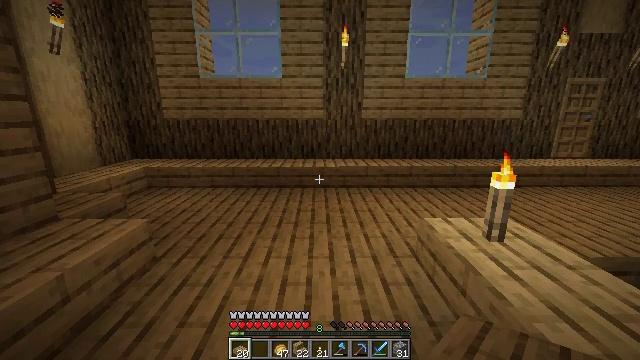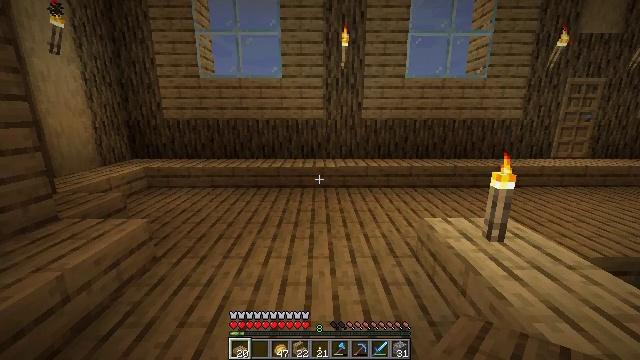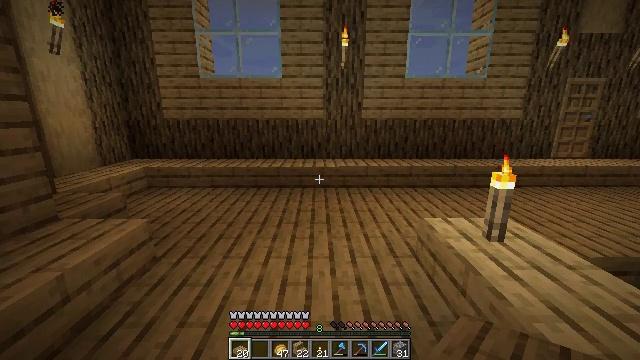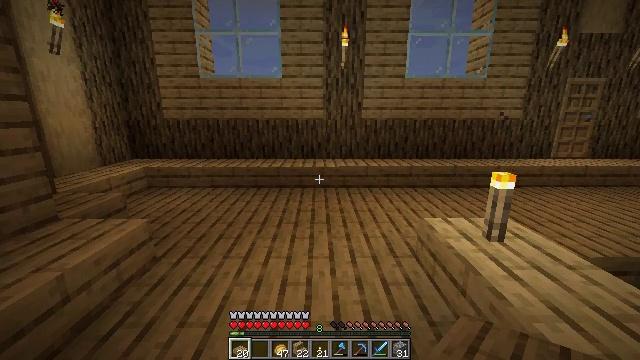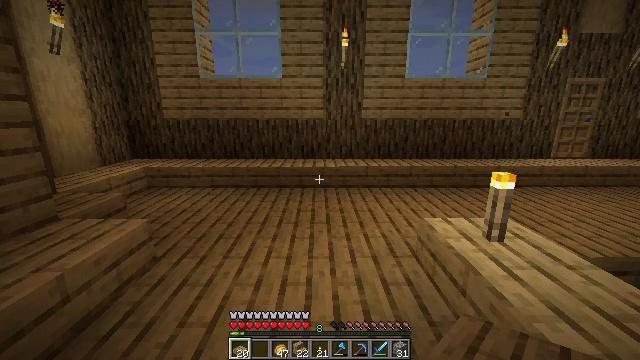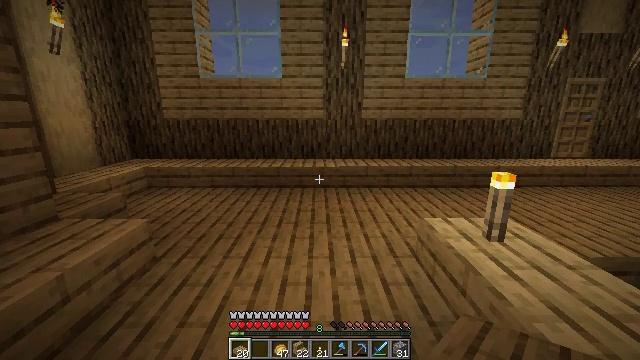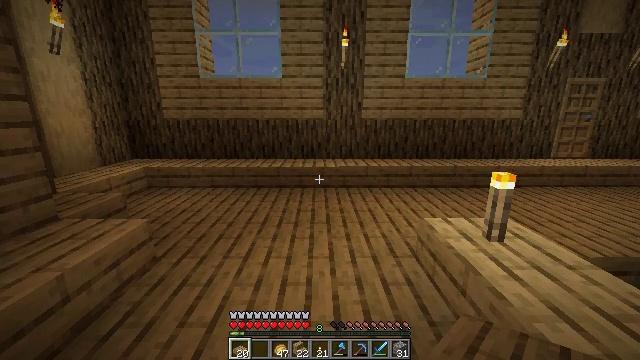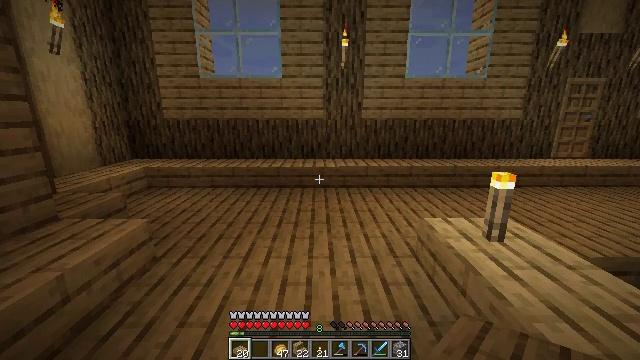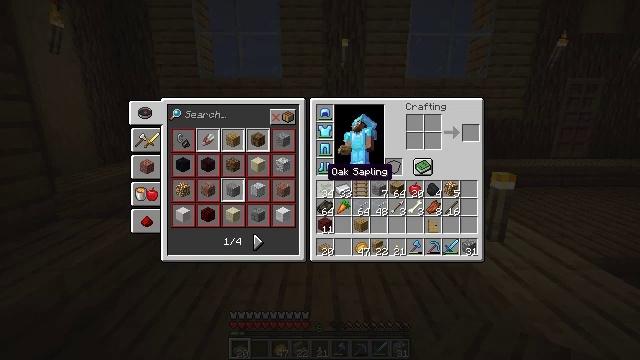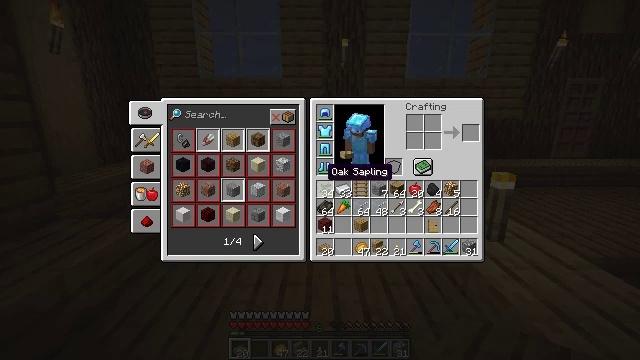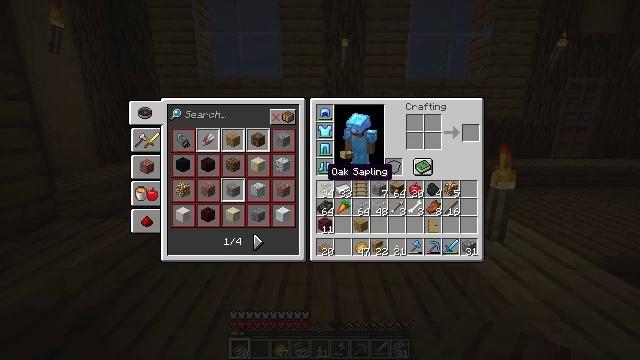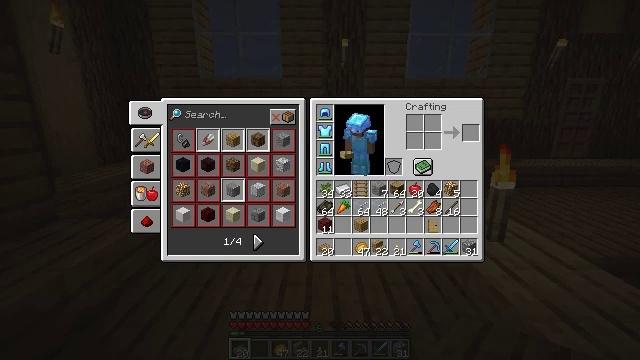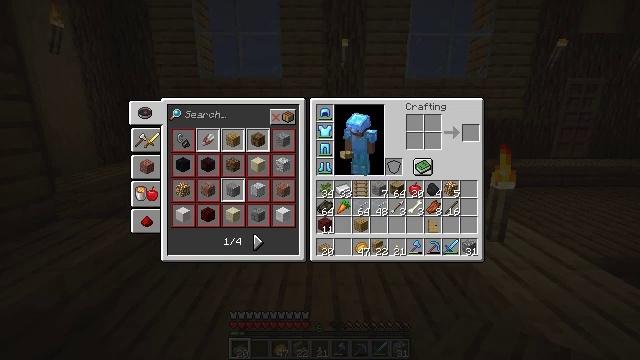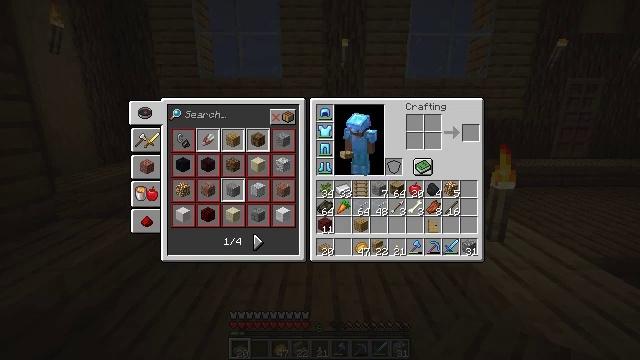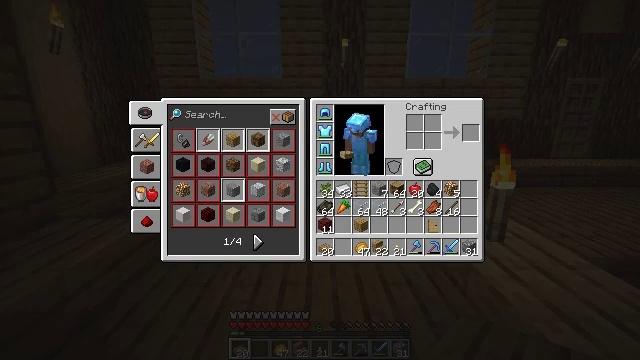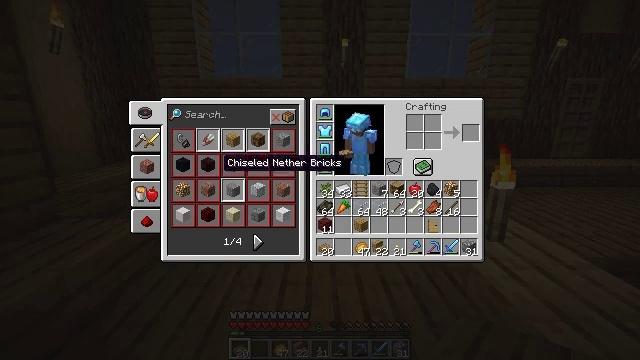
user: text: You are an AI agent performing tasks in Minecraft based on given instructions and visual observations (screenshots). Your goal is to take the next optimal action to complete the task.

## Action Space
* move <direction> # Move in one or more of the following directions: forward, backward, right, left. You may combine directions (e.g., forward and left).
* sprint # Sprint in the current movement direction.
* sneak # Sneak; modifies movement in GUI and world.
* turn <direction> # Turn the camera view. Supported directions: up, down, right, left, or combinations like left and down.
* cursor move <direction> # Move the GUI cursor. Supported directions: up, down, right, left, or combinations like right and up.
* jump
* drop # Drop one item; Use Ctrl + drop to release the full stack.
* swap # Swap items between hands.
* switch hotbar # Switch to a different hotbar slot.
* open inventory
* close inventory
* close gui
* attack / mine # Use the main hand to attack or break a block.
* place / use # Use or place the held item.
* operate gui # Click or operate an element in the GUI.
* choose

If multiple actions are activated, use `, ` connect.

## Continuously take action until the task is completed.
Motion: motion action
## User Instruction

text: Craft some iron bars in the crafting table.
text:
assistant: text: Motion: no_op
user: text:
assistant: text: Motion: no_op
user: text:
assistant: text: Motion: no_op
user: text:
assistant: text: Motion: no_op
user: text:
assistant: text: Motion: no_op
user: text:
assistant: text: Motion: no_op
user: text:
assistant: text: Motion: no_op
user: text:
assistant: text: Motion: close inventory
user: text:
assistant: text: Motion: close inventory
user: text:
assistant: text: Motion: close inventory
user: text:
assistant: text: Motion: close inventory
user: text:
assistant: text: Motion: open gui
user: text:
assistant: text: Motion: no_op
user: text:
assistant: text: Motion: cursor move left
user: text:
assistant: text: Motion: cursor move left
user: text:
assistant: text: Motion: cursor move left
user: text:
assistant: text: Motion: no_op
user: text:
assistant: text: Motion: no_op
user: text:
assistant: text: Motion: no_op
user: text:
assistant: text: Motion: no_op
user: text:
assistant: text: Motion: no_op
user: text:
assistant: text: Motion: no_op
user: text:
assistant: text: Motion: no_op
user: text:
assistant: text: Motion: no_op
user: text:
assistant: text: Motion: no_op
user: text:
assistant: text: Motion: no_op
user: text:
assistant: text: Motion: no_op
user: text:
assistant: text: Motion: no_op
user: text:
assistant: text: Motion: no_op
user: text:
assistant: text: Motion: no_op